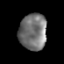
Tissue: prostate
Cell type: T cells
Senescence score: 0.286
Nuclear area (px): 978
Mean DAPI intensity: 116.331